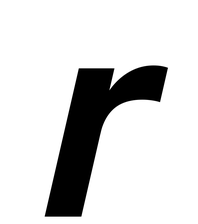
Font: InstrumentSans-Italic_SemiBold_Italic